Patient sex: M
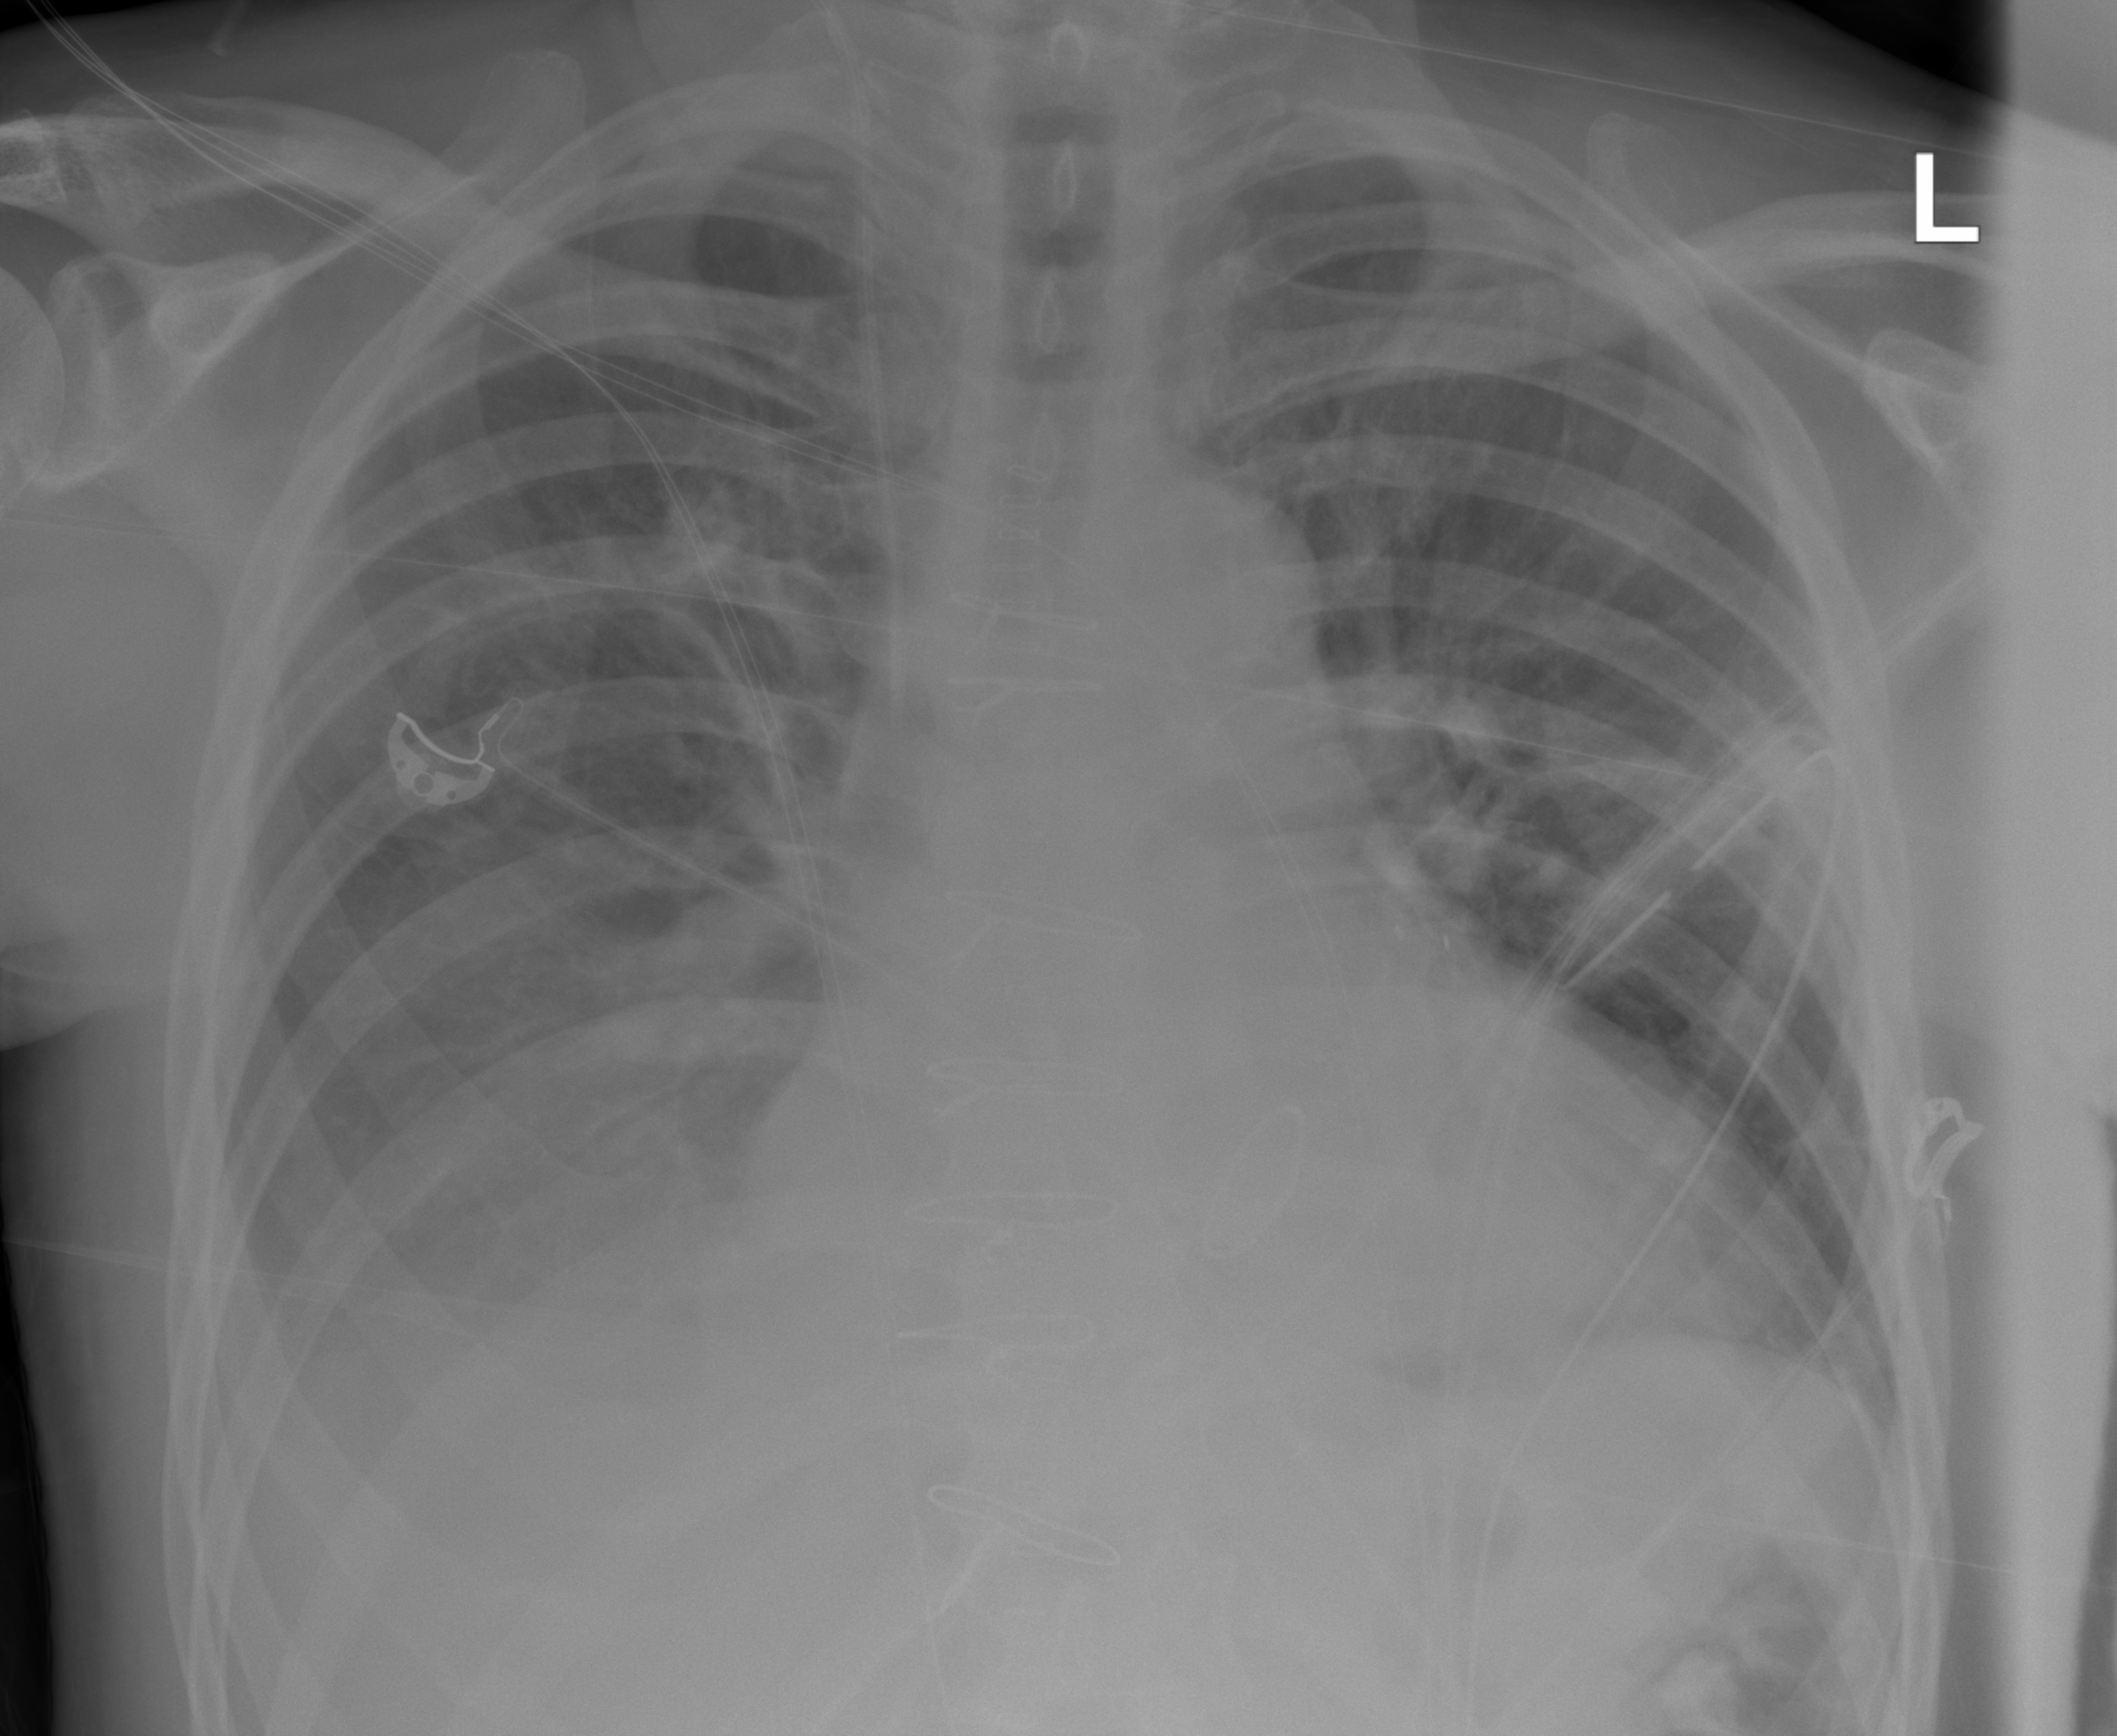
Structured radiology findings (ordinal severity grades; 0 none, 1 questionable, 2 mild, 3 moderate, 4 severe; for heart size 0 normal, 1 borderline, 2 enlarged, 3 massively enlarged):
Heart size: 2
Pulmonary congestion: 2
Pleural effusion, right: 3
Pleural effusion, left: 0
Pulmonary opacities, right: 1
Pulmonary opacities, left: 1
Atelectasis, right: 2
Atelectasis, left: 2